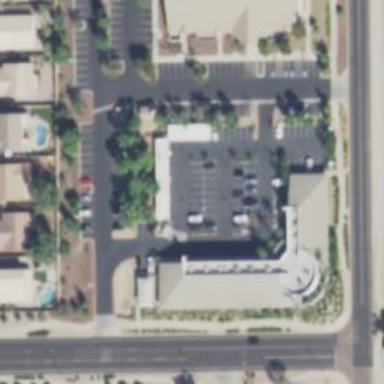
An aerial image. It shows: Commercial building.